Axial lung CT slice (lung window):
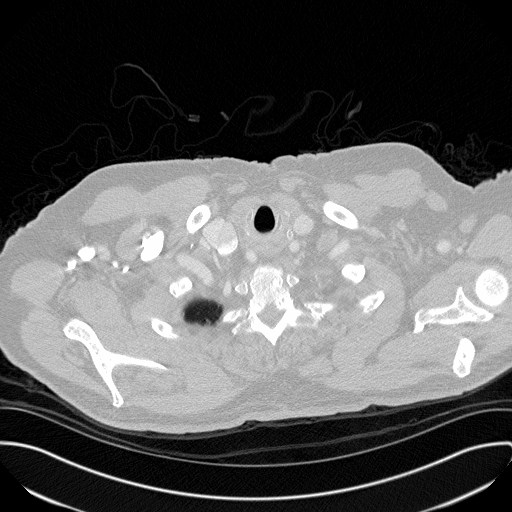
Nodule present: no